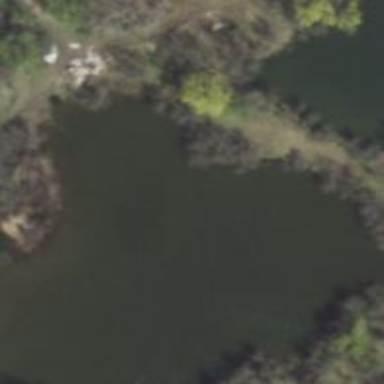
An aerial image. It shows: Pond surrounded by natural water.